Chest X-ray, PA view. Patient: 57 years old, sex M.
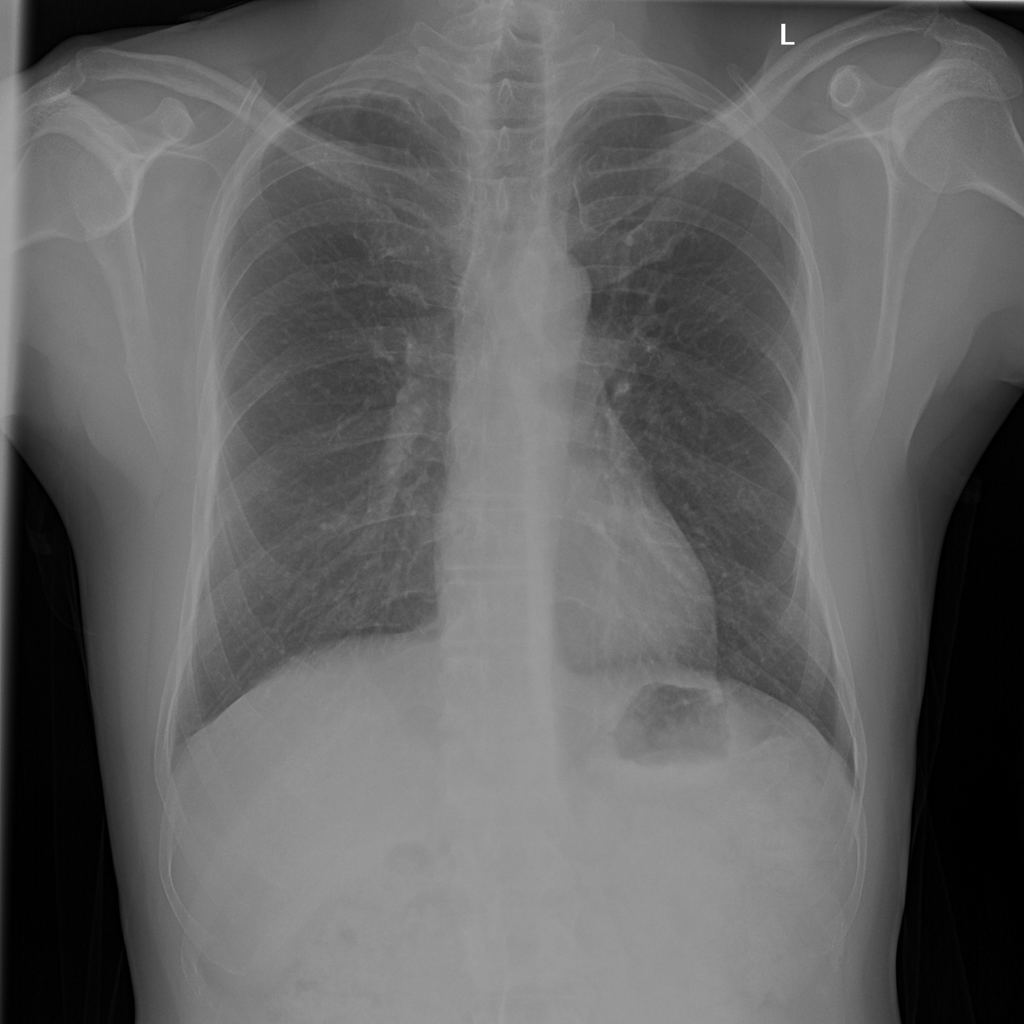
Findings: No Finding